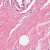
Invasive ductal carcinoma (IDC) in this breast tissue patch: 0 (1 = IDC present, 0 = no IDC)